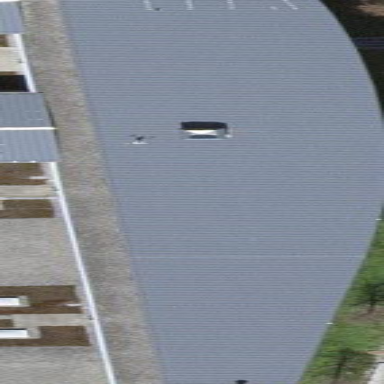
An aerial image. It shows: The building has flat gray roof.